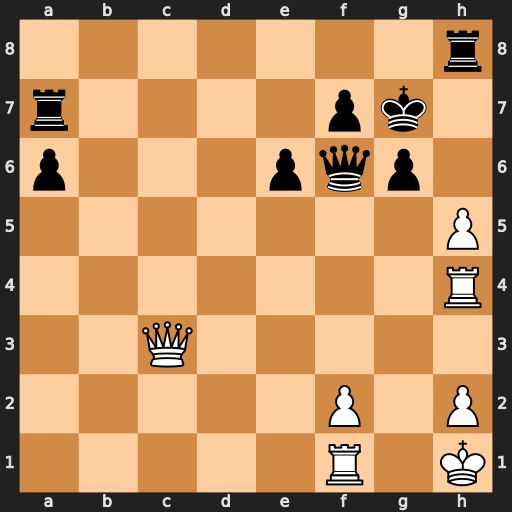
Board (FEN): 7r/r4pk1/p3pqp1/7P/7R/2Q5/5P1P/5R1K
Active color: w
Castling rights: -
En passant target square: -
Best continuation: h6+ Rxh6 Qxf6+ Kxf6 Rxh6